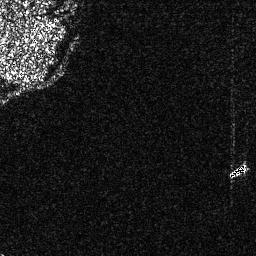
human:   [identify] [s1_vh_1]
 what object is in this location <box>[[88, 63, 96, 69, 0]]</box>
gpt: <ref>1 small ship at the right</ref>